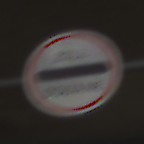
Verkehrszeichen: Zollstelle
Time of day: Midday
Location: Roofed (Special)
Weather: Overcast
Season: NotSpecified
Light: Natural